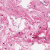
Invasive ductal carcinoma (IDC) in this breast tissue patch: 0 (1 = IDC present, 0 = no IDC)